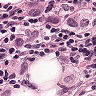
Metastatic tissue present: yes